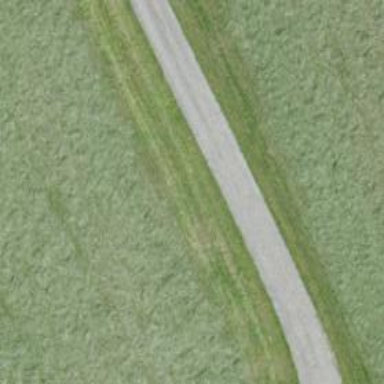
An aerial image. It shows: Well-maintained track road of grade 1.